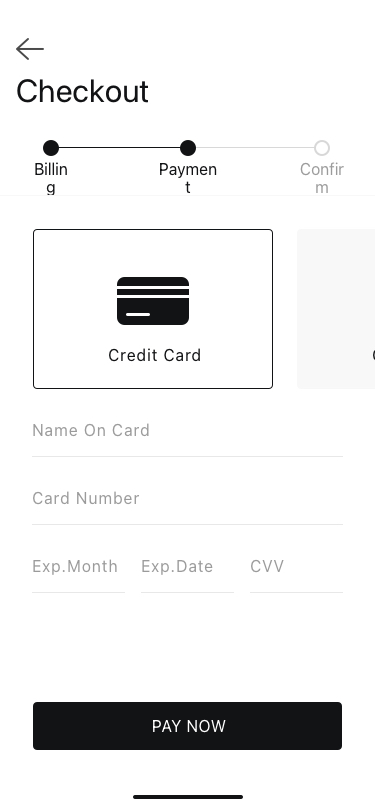
Text in this UI design:
Name On Card
Card Number
CVV
Exp.Month
Exp.Date
Credit Card
Credit Card
Billing
Payment
Confirm
Pay Now
Checkout